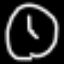
Label: clock